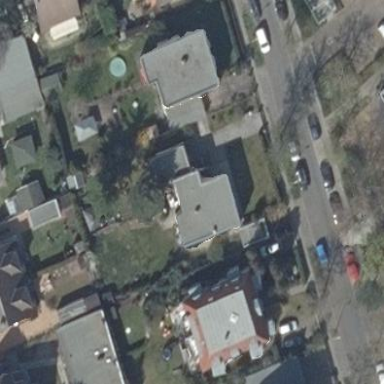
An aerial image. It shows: Apartment building with skillion roof shape.